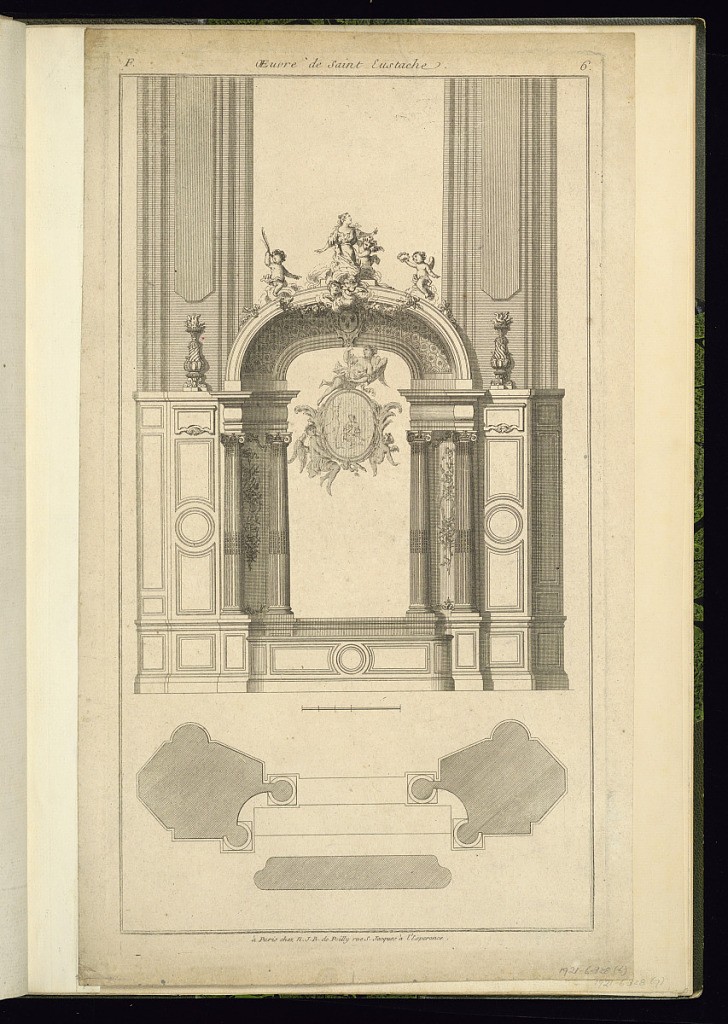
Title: Oeuvre de Saint Eustache
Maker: Nicolas-Jean-Baptiste Poilly, de, French, 1707 – 1780
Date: mid- 18th century
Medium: Etching and engraving on laid paper
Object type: Print
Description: Elevation from the interior of the church of Saint Eustache, with a plan below. An arch topped with a female figure and putti, with a hanging roundel cartouche.  The arch is decorated with a diaper pattern, and central cartouche with the French coat of arms. The arch is supported by fluted columns, with panelling on either side, decorated with rocaille motifs, cartouches, and trophies. The plate is numbered and signed.